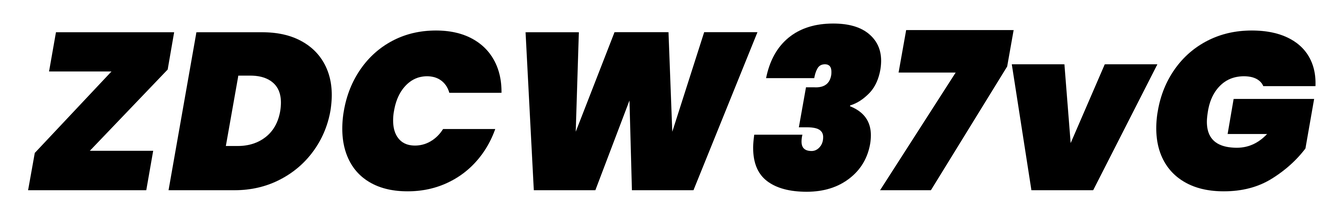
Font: Poppins-BlackItalic